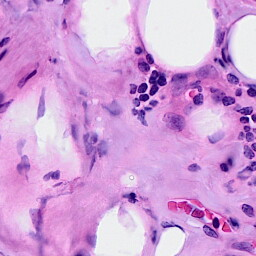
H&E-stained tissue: Breast